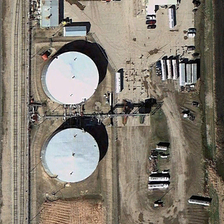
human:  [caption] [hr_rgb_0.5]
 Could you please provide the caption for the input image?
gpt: two large storage tanks are near railways .

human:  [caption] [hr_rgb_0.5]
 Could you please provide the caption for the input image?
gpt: two large storage tanks are near railways .

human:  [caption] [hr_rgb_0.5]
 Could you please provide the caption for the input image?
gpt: two large storage tanks are near railways .

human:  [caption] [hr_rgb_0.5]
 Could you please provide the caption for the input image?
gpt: two large storage tanks are near railways .

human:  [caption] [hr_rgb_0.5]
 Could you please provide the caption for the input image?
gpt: two large storage tanks are near railways .